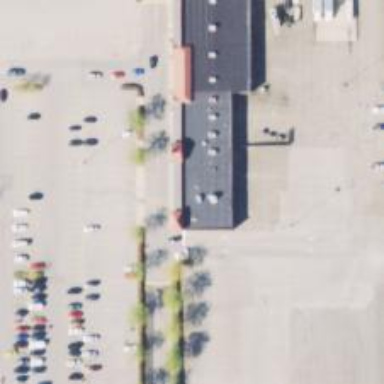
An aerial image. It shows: Fitness centre on leisure land.